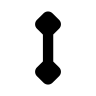
Cursor type: resize_ns
OS/theme: linux-bibata
Variant: black